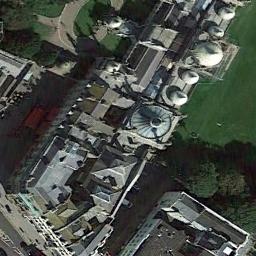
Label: palace